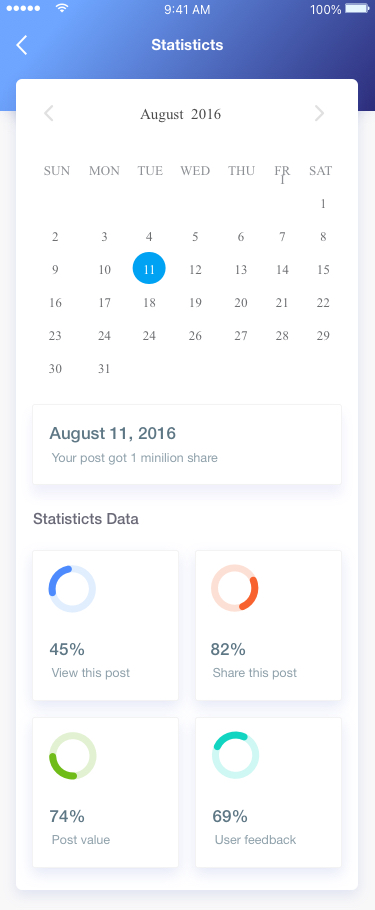
Text in this UI design:
Statisticts
August  2016

2
9
16
23
30
SUN
MON
TUE
WED
THU
FRI
SAT

3
10
17
24
31

4
11
18
24

5
12
19
26

6
13
20
27

7
14
21
28

1
8
15
22
29

45%
View this post
82%
Share this post
74%
Post value
69%
User feedback
Statisticts Data
August 11, 2016
Your post got 1 minilion share